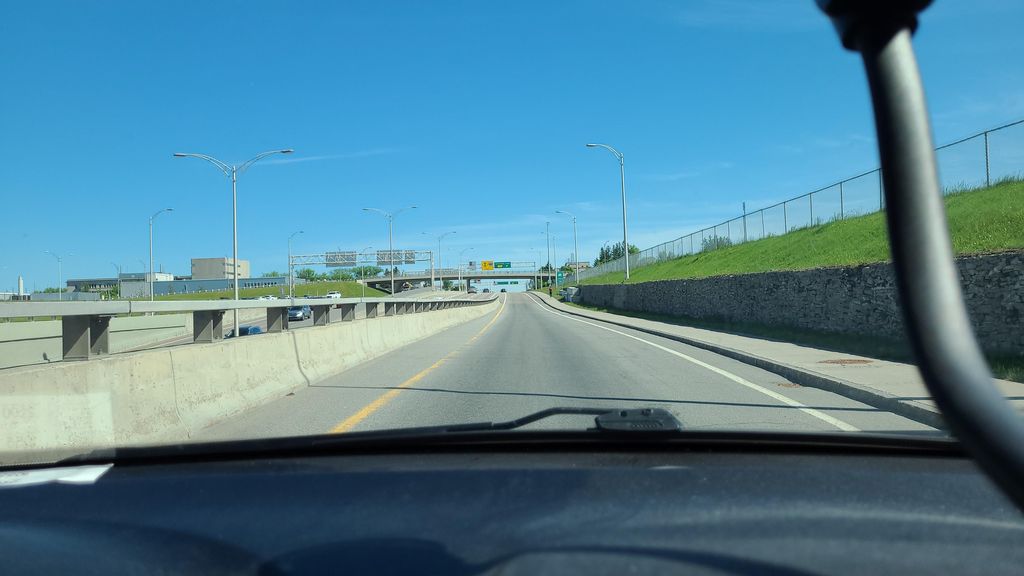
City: quebec_city